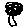
Label: tree